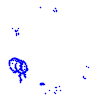
Particle: proton